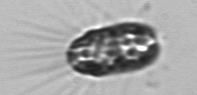
Label: Corethron_hystrix